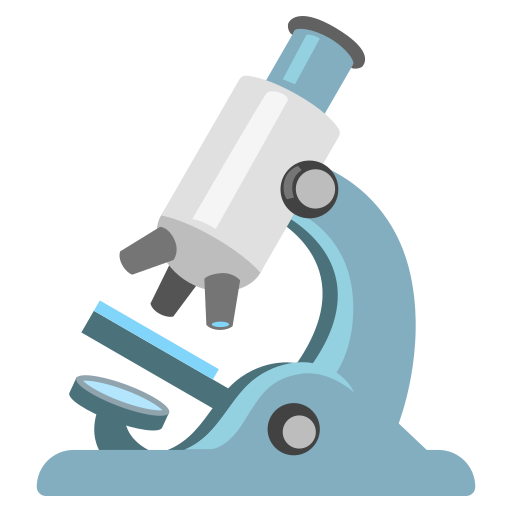
Emoji: 🔬